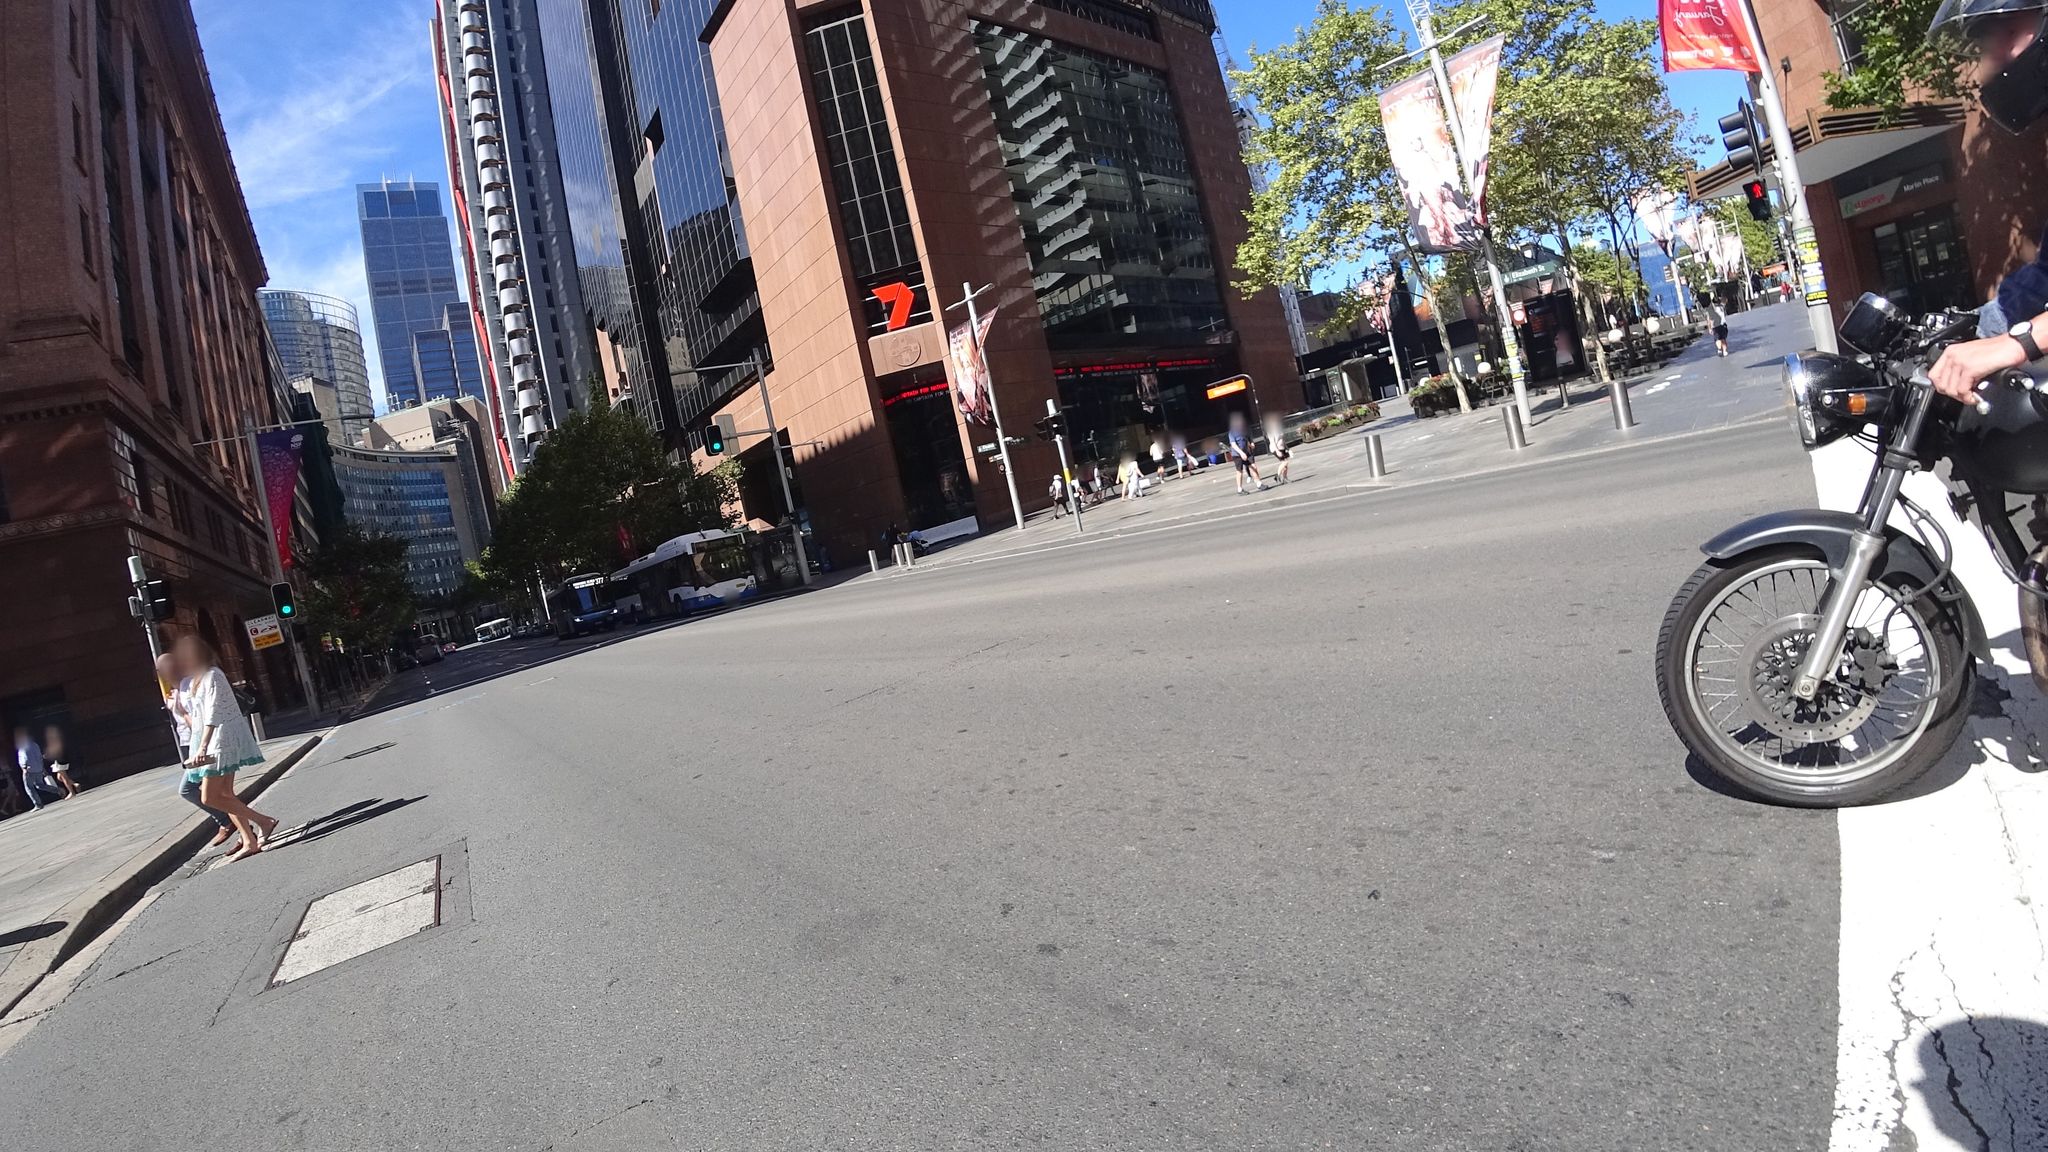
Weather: clear
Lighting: day
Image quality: good
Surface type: walking surface
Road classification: corridor
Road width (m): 34.0
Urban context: urban centre
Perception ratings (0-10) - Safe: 2.43, Lively: 9.43, Beautiful: 4.79, Boring: 4.26, Depressing: 0.81, Wealthy: 3.67